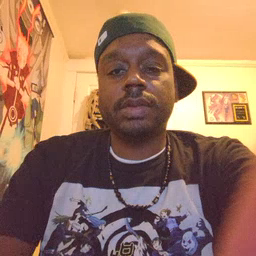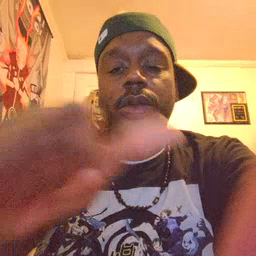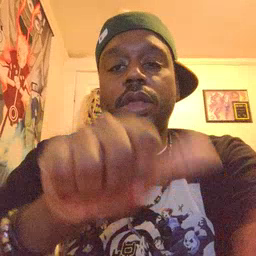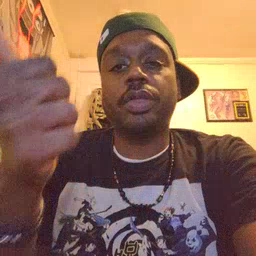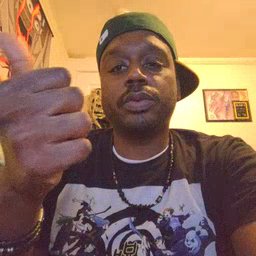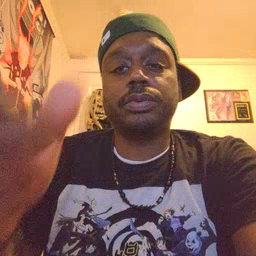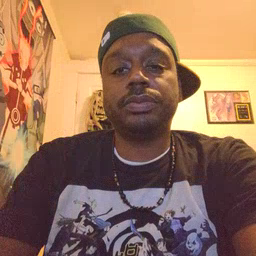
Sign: another